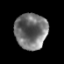
Tissue: prostate
Cell type: T cells
Senescence score: 0.708
Nuclear area (px): 1137
Mean DAPI intensity: 114.495